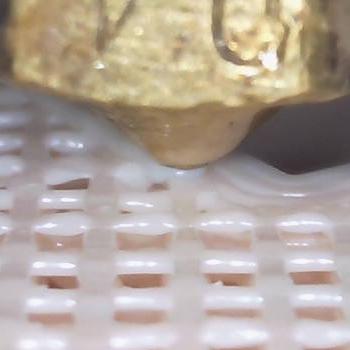
Flow rate: 300%